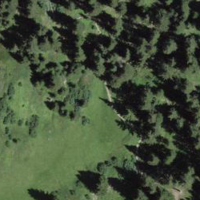
EUNIS habitat code: 43
Species observed at this site:
Vaccinium uliginosum